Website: ulta-beauty
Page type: account-selection
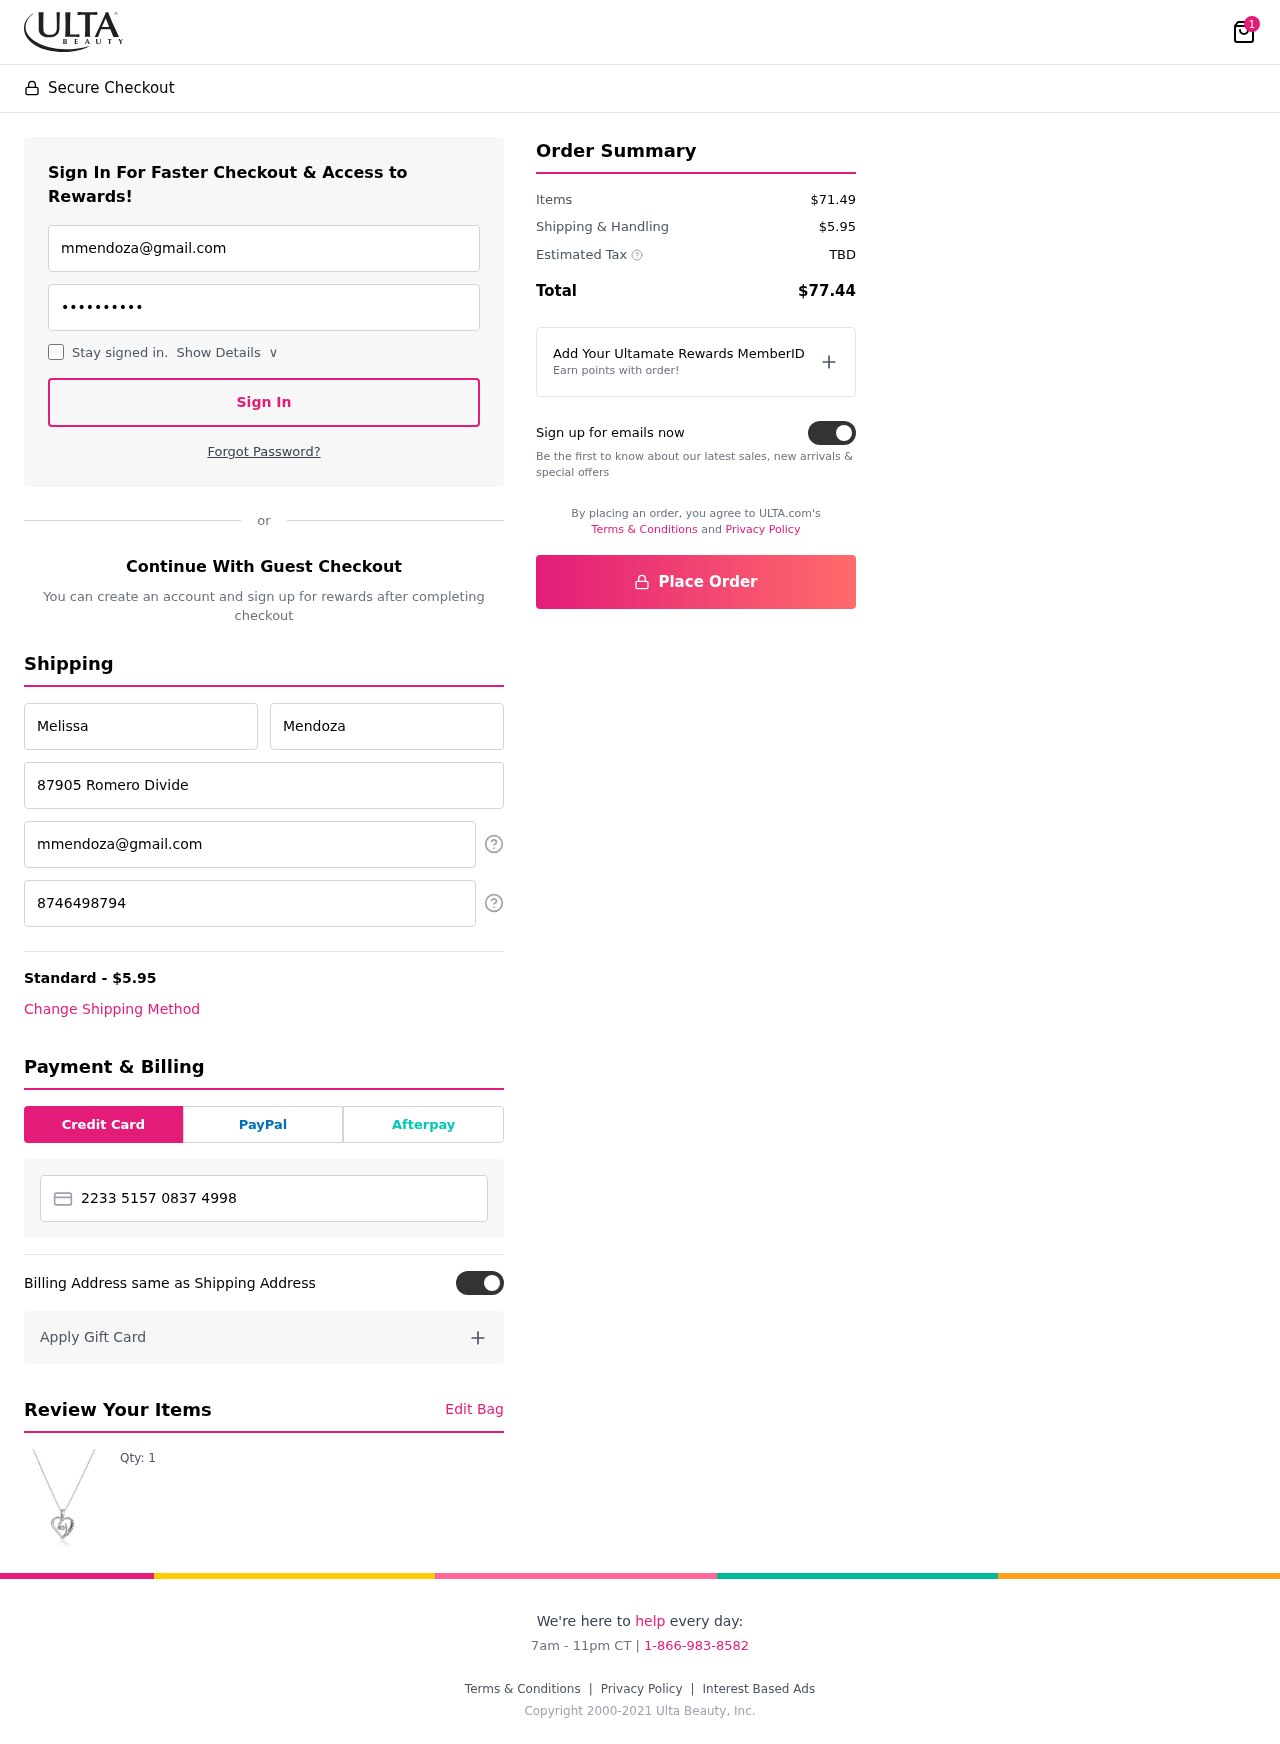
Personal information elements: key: PII_CARD_NUMBER
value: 2233 5157 0837 4998
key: PII_EMAIL
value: mmendoza@gmail.com
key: PII_EMAIL2
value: mmendoza@gmail.com
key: PII_FIRSTNAME
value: Melissa
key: PII_LASTNAME
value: Mendoza
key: PII_PHONE
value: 8746498794
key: PII_STREET
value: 87905 Romero Divide
Product elements: key: PRODUCT1_QUANTITY
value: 1
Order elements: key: ORDER_NUM_ITEMS
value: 1
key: ORDER_SHIPPING_COST
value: $5.95
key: ORDER_SUBTOTAL
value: $71.49
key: ORDER_TAX
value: TBD
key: ORDER_TOTAL
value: $77.44